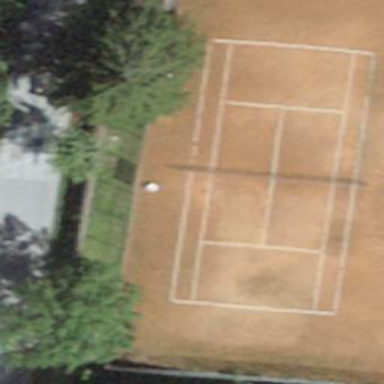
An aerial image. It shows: Tennis pitch with clay surface for leisure sports.